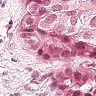
Metastatic tissue present: yes